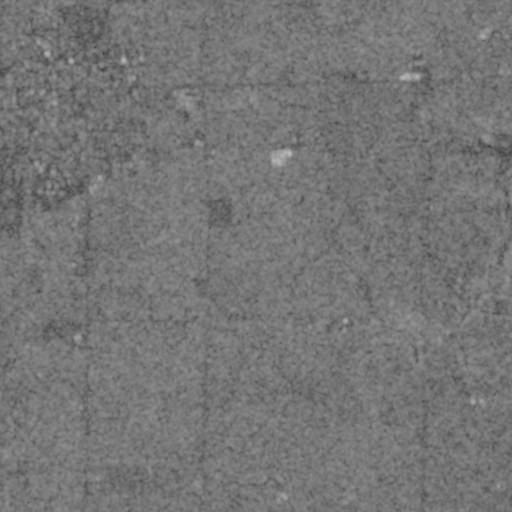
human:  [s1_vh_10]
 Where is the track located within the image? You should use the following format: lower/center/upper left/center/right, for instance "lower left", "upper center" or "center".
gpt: The track is located in the upper left of the image.
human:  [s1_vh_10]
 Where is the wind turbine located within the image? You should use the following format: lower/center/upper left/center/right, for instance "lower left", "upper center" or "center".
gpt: The wind turbine is located in the lower right of the image.
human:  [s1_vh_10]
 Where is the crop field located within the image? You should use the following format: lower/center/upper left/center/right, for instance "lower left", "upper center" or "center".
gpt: There is no crop field in the image.

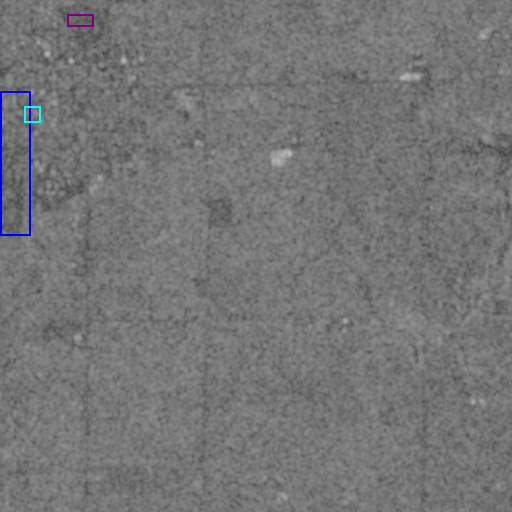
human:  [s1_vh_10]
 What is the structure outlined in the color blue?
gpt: The structure outlined in blue is a park.
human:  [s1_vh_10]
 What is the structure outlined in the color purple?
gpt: The structure outlined in purple is a track.
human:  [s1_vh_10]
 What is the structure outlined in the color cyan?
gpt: The structure outlined in cyan is a building.
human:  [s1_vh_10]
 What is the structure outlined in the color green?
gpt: There is no green outline.